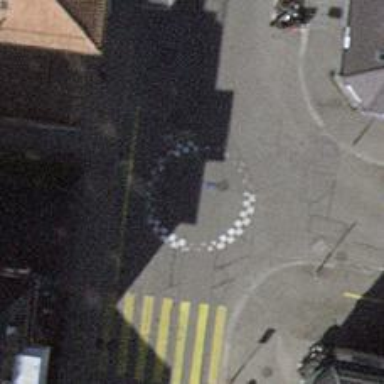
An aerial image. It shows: Rosette traffic calming feature.